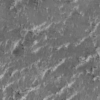
Label: not_dusty